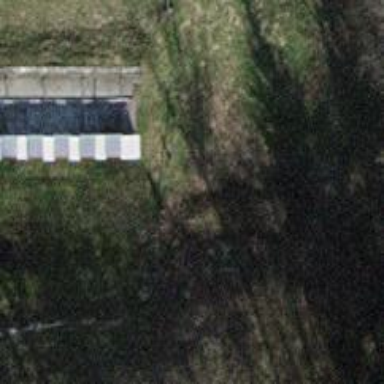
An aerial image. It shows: Retaining wall.